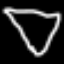
Label: diamond